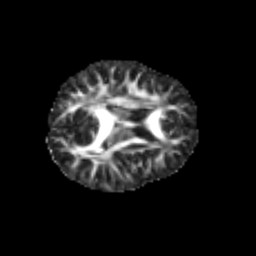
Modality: FA
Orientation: axial
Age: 6
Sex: female
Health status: healthy